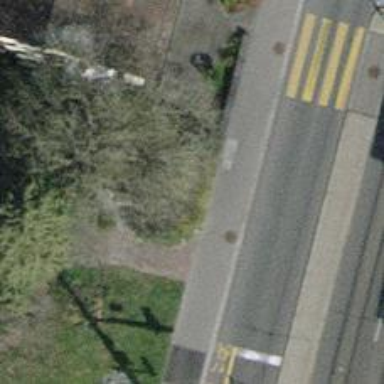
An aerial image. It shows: Power utility street cabinet.